RGB frame:
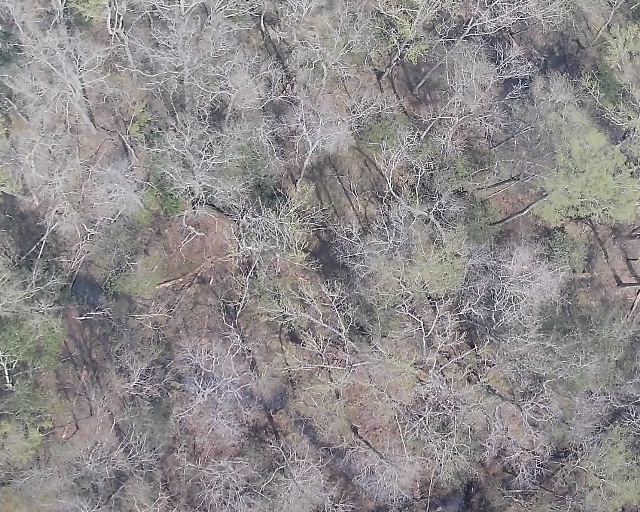
Thermal frame:
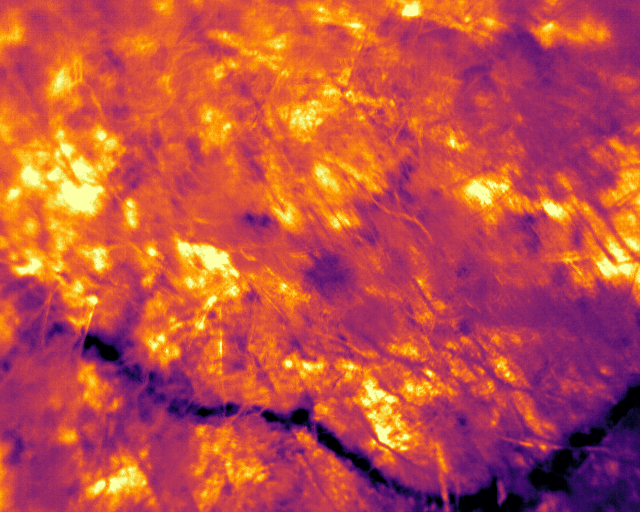
Captured: 2026-02-26 03:42:37
Pixels at or above 80 °C: 0 (fraction of frame: 0)